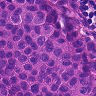
Metastatic tissue present: yes